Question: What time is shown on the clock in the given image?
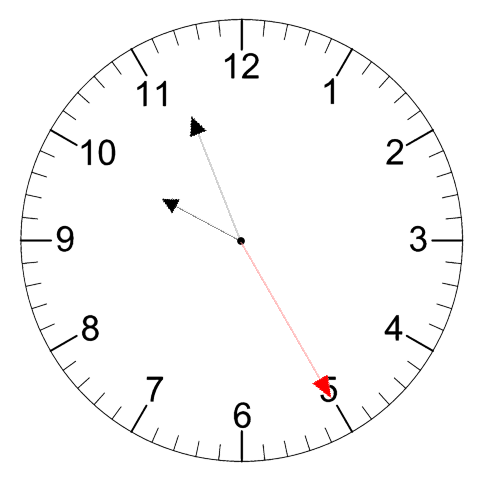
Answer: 09:56:25